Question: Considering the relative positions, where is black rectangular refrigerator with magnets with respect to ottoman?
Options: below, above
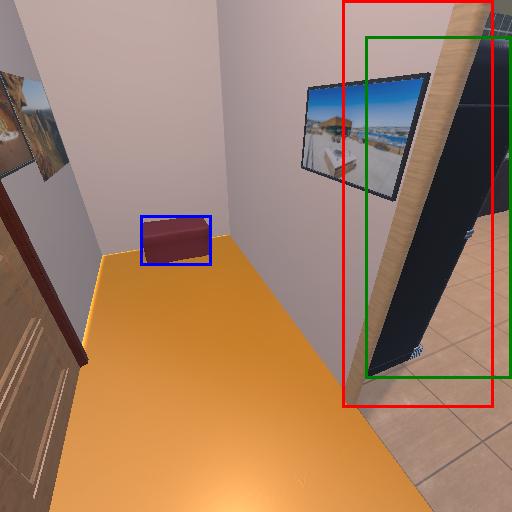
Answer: below